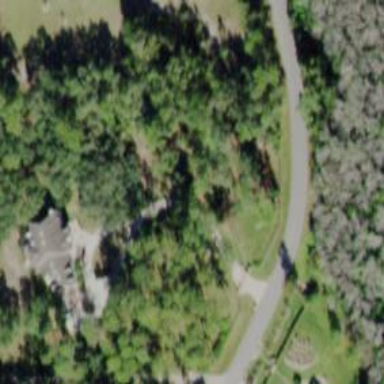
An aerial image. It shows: Driveway leading to service road.